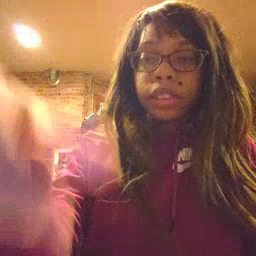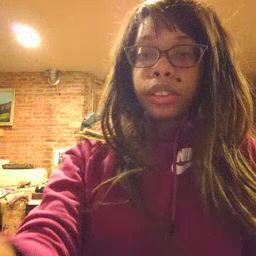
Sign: hat